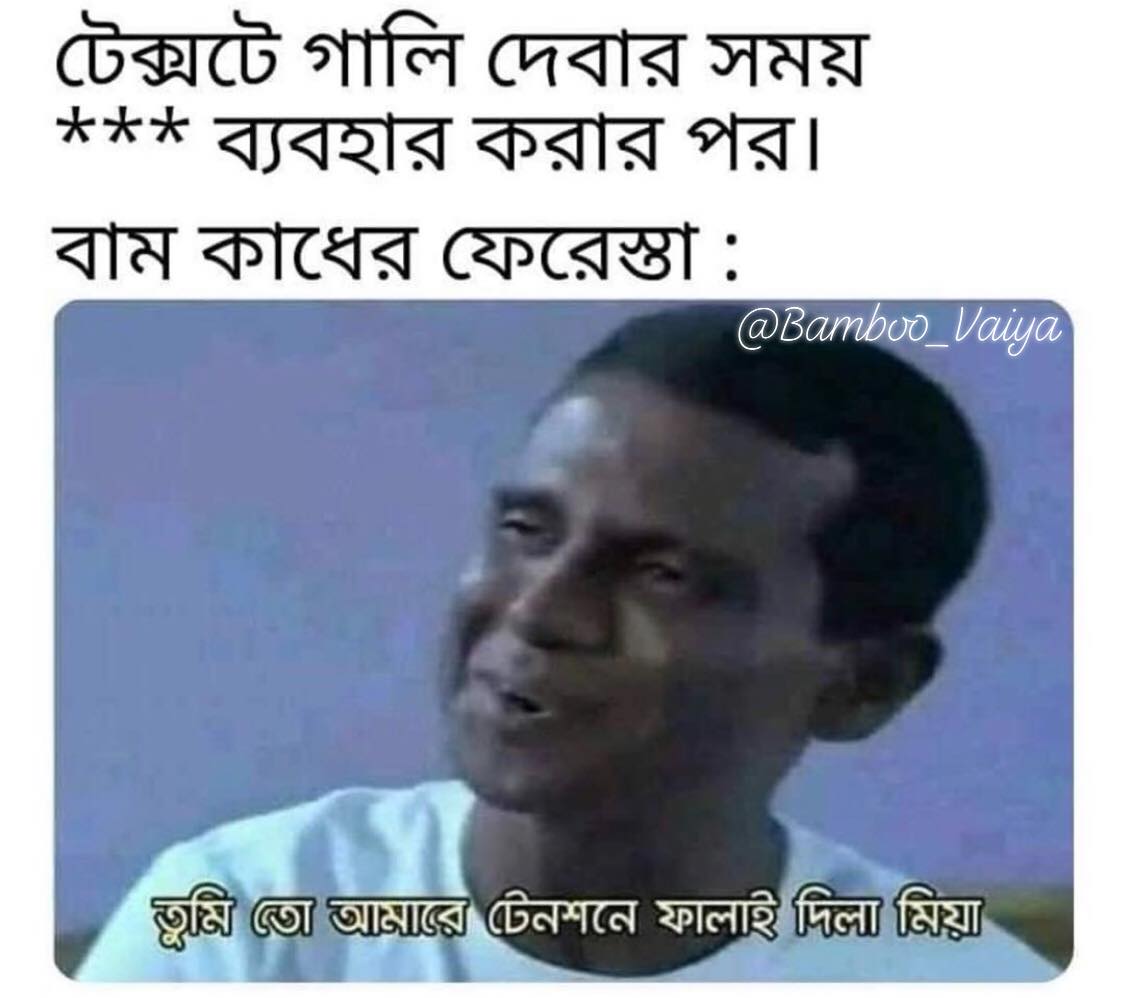
Caption: টেক্সটে গালি দেবার সময় *** ব্যবহার করার পর ।    বাম কাধের ফেরেস্তাঃ    তুমি তো আমারে টেনশনে ফালাই দিলা মিয়া
Label: non-hate